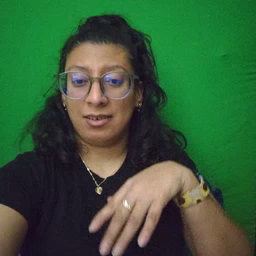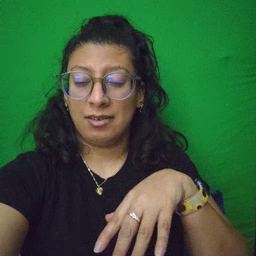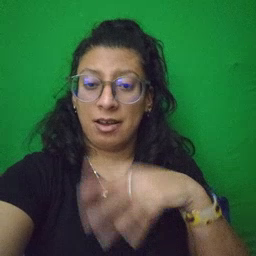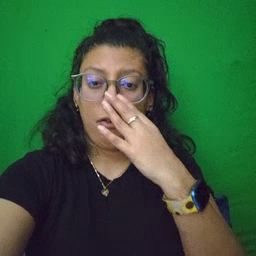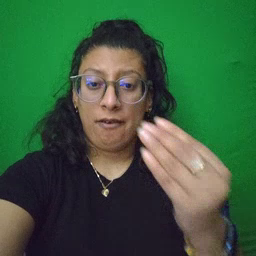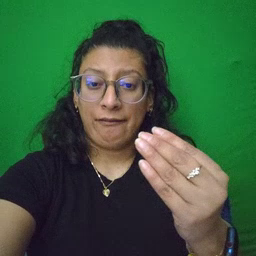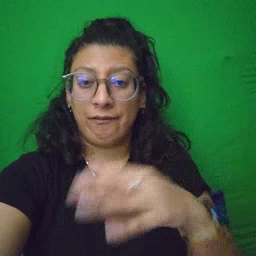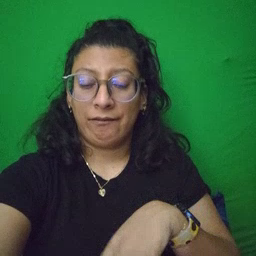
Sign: wolf